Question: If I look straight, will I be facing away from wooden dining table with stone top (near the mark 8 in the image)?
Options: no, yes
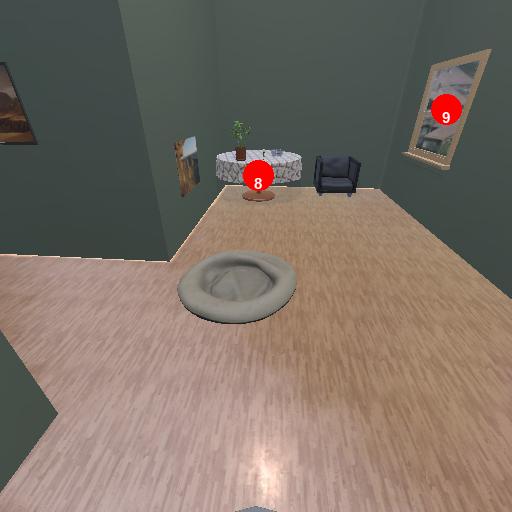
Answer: no